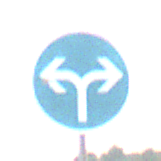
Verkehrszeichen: VorgeschriebeneFahrtrichtungRechtsOderLinks
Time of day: SunriseSunset
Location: Outdoor (Nature)
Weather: PartlyCloudy
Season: NotSpecified
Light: Natural